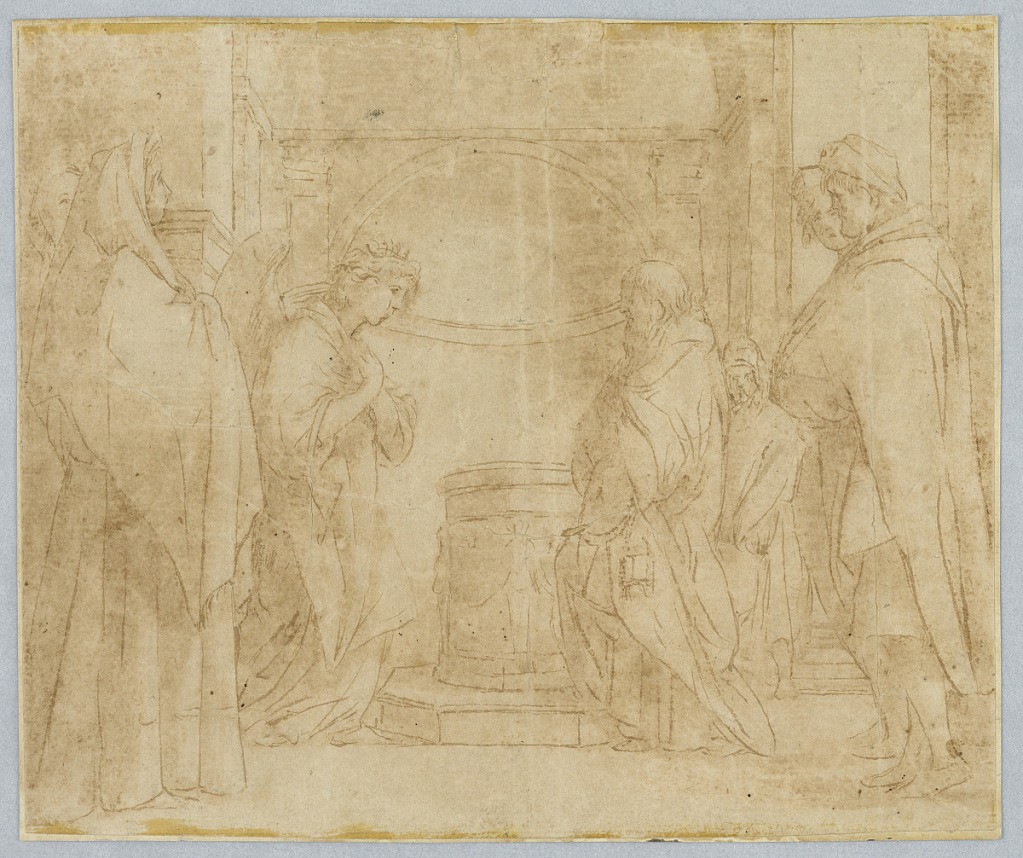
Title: Copy after Annunciation of the Angel to Zechariah
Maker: Andrea del Sarto, Italian, 1486 - 1530
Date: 1538–1600
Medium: Pen, brush, bistre on paper
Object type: Drawing
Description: Horizontal rectangle. Very few alterations from original.